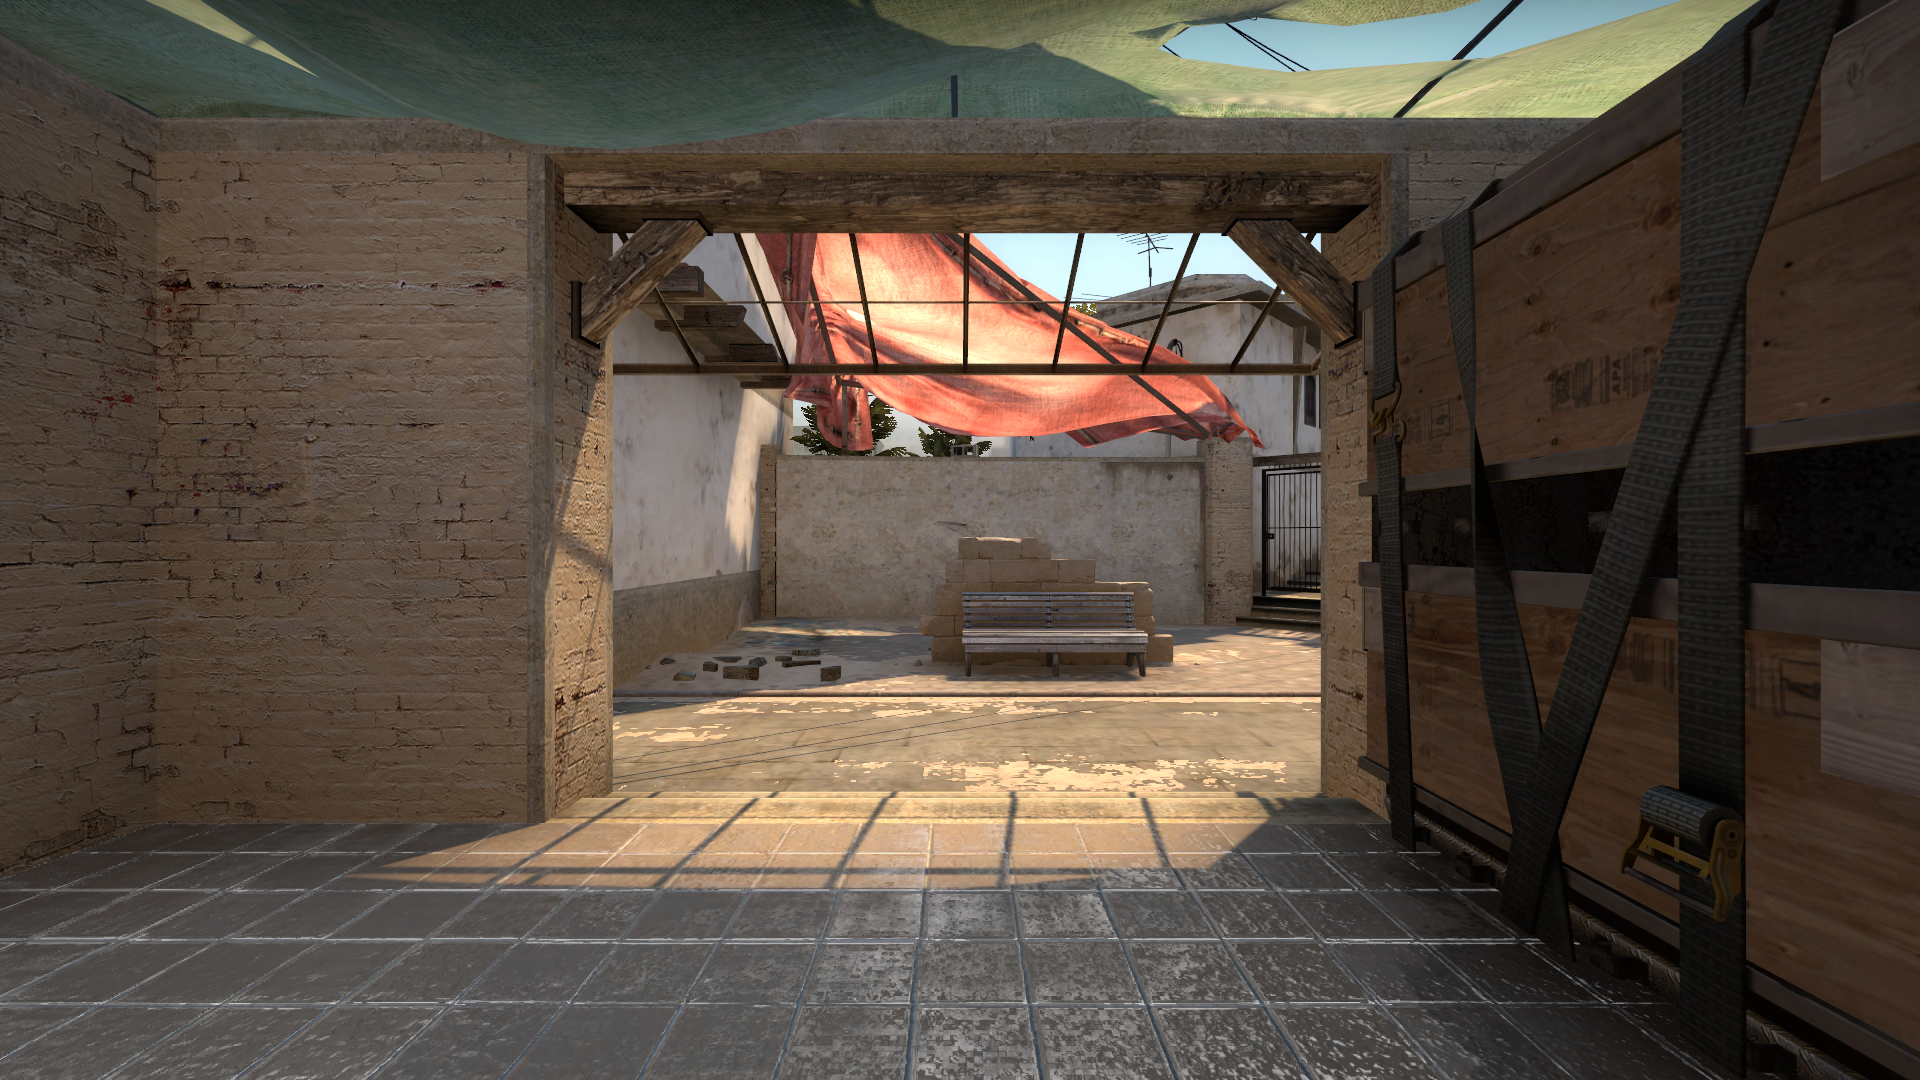
Map: de_mirage